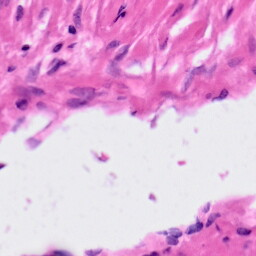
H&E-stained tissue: Ovarian